Interaction volume radius: 5 \u00c5
Interaction volume height: 15 \u00c5
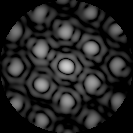
Disorder parameter: 0.2296